Question: Am working on web Services... and am a beginner,
Am trying to get Oracle Db connection in a service File and am getting below error:
'''
javax.naming.NameNotFoundException: Name jdbc is not bound in this Context
at org.apache.naming.NamingContext.lookup(NamingContext.java:770)
at org.apache.naming.NamingContext.lookup(NamingContext.java:153)
at DatabaseConnection.shamDBConn.getShamStage(shamDBConn.java:25)
at lineItemPrice.itemDetails.getUserId(itemDetails.java:17)
at ServerSevices.availableServices.useridService(availableServices.java:11)
at sun.reflect.NativeMethodAccessorImpl.invoke0(Native Method)
at sun.reflect.NativeMethodAccessorImpl.invoke(NativeMethodAccessorImpl.java:39)
at sun.reflect.DelegatingMethodAccessorImpl.invoke(DelegatingMethodAccessorImpl.java:25)
at java.lang.reflect.Method.invoke(Method.java:597)
at org.apache.axis2.rpc.receivers.RPCUtil.invokeServiceClass(RPCUtil.java:194)
at org.apache.axis2.rpc.receivers.RPCMessageReceiver.invokeBusinessLogic(RPCMessageReceiver.java:102)
at org.apache.axis2.receivers.AbstractInOutMessageReceiver.invokeBusinessLogic(AbstractInOutMessageReceiver.java:40)
at org.apache.axis2.receivers.AbstractMessageReceiver.receive(AbstractMessageReceiver.java:100)
at org.apache.axis2.engine.AxisEngine.receive(AxisEngine.java:176)
at org.apache.axis2.transport.http.HTTPTransportUtils.processHTTPPostRequest(HTTPTransportUtils.java:275)
at org.apache.axis2.transport.http.AxisServlet.doPost(AxisServlet.java:133)
at javax.servlet.http.HttpServlet.service(HttpServlet.java:637)
at javax.servlet.http.HttpServlet.service(HttpServlet.java:717)
at org.apache.catalina.core.ApplicationFilterChain.internalDoFilter(ApplicationFilterChain.java:290)
at org.apache.catalina.core.ApplicationFilterChain.doFilter(ApplicationFilterChain.java:206)
at org.apache.catalina.core.StandardWrapperValve.invoke(StandardWrapperValve.java:233)
at org.apache.catalina.core.StandardContextValve.invoke(StandardContextValve.java:191)
at org.apache.catalina.core.StandardHostValve.invoke(StandardHostValve.java:127)
at org.apache.catalina.valves.ErrorReportValve.invoke(ErrorReportValve.java:102)
at org.apache.catalina.core.StandardEngineValve.invoke(StandardEngineValve.java:109)
at org.apache.catalina.connector.CoyoteAdapter.service(CoyoteAdapter.java:298)
at org.apache.coyote.http11.Http11Processor.process(Http11Processor.java:859)
at org.apache.coyote.http11.Http11Protocol$Http11ConnectionHandler.process(Http11Protocol.java:588)
at org.apache.tomcat.util.net.JIoEndpoint$Worker.run(JIoEndpoint.java:489)
at java.lang.Thread.run(Thread.java:619)
'''
And refered below link for DB configuration in Apache Tomcat 6.0.32 with Oracle 10g
<URL>
n i have made settings like below:

And am getting error for below line:
'''
DataSource ds = (DataSource)envContext.lookup("jdbc/myoracle");
'''
Am i missing something....?
Thank you.........
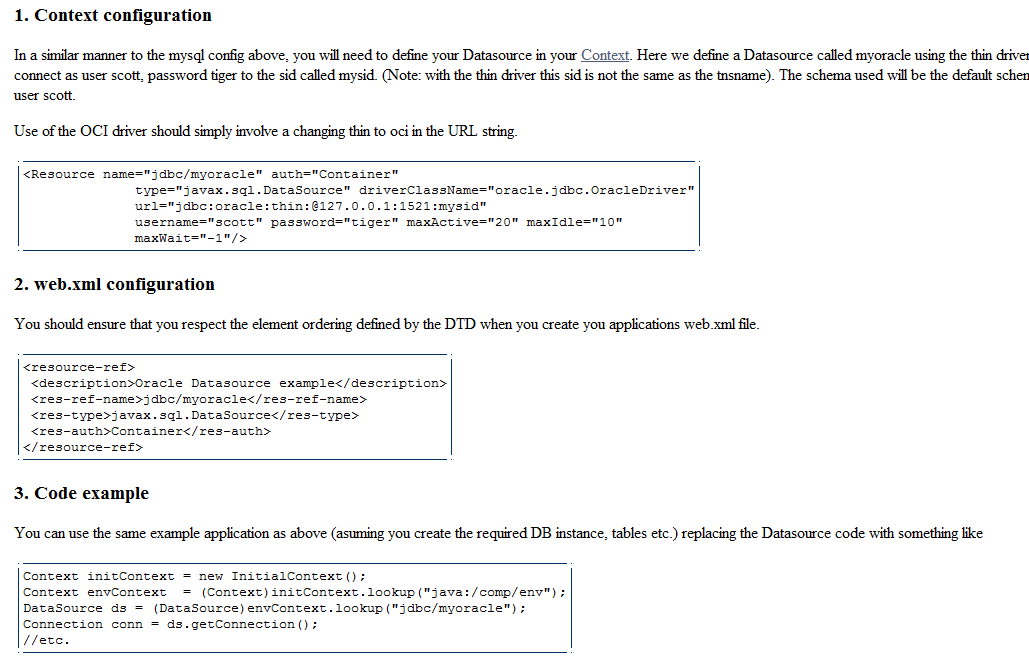
Answer: Your problem is that you need to prefix your jndi string with java:/comp/env
So in your case try:
'''
DataSource ds = (DataSource)envContext.lookup("java:/comp/env/jdbc/myoracle");
'''
That should solve the problem.